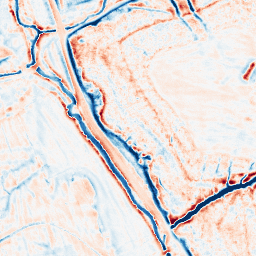
Category: edge_preserving
Decomposition family: bilateral
Decomposition parameters: d: 15
sigma_color: 75
sigma_space: 100
Upsampling method: quartic
Upsampling parameters: scale: 4
Upsampling scale: 4